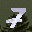
Label: 7